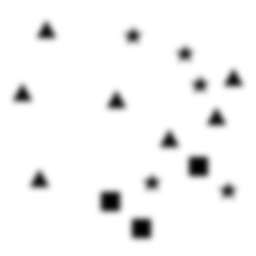
Squares: 3
Triangles: 7
Stars: 5
Total shapes: 15